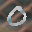
Label: 0